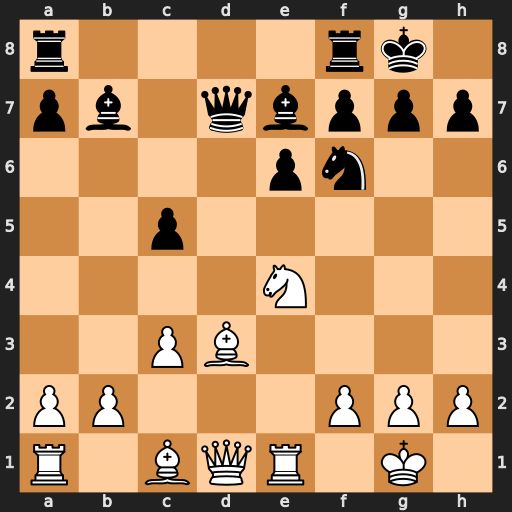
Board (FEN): r4rk1/pb1qbppp/4pn2/2p5/4N3/2PB4/PP3PPP/R1BQR1K1
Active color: w
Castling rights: -
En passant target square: -
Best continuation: Nxf6+ Bxf6 Bxh7+ Kxh7 Qxd7